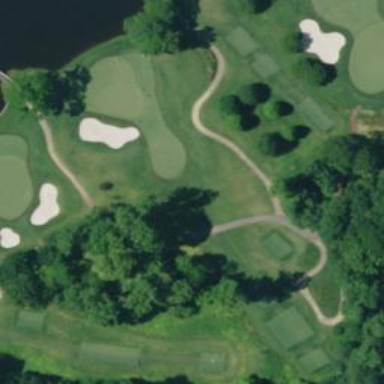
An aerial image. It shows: Path for golf carts.